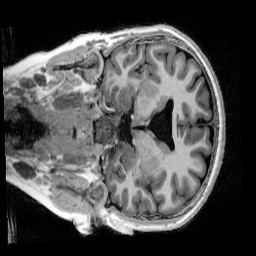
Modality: UNIT1_denoised
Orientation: coronal
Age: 11
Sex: female
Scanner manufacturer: siemens
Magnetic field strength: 3 T
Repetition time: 4 s
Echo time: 0.00303 s